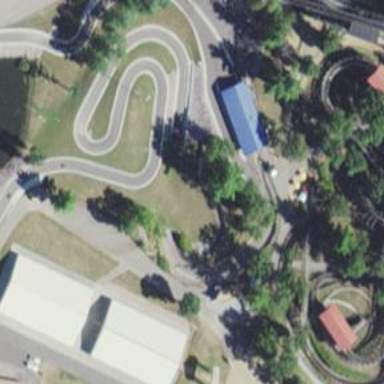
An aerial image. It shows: Karting raceway.